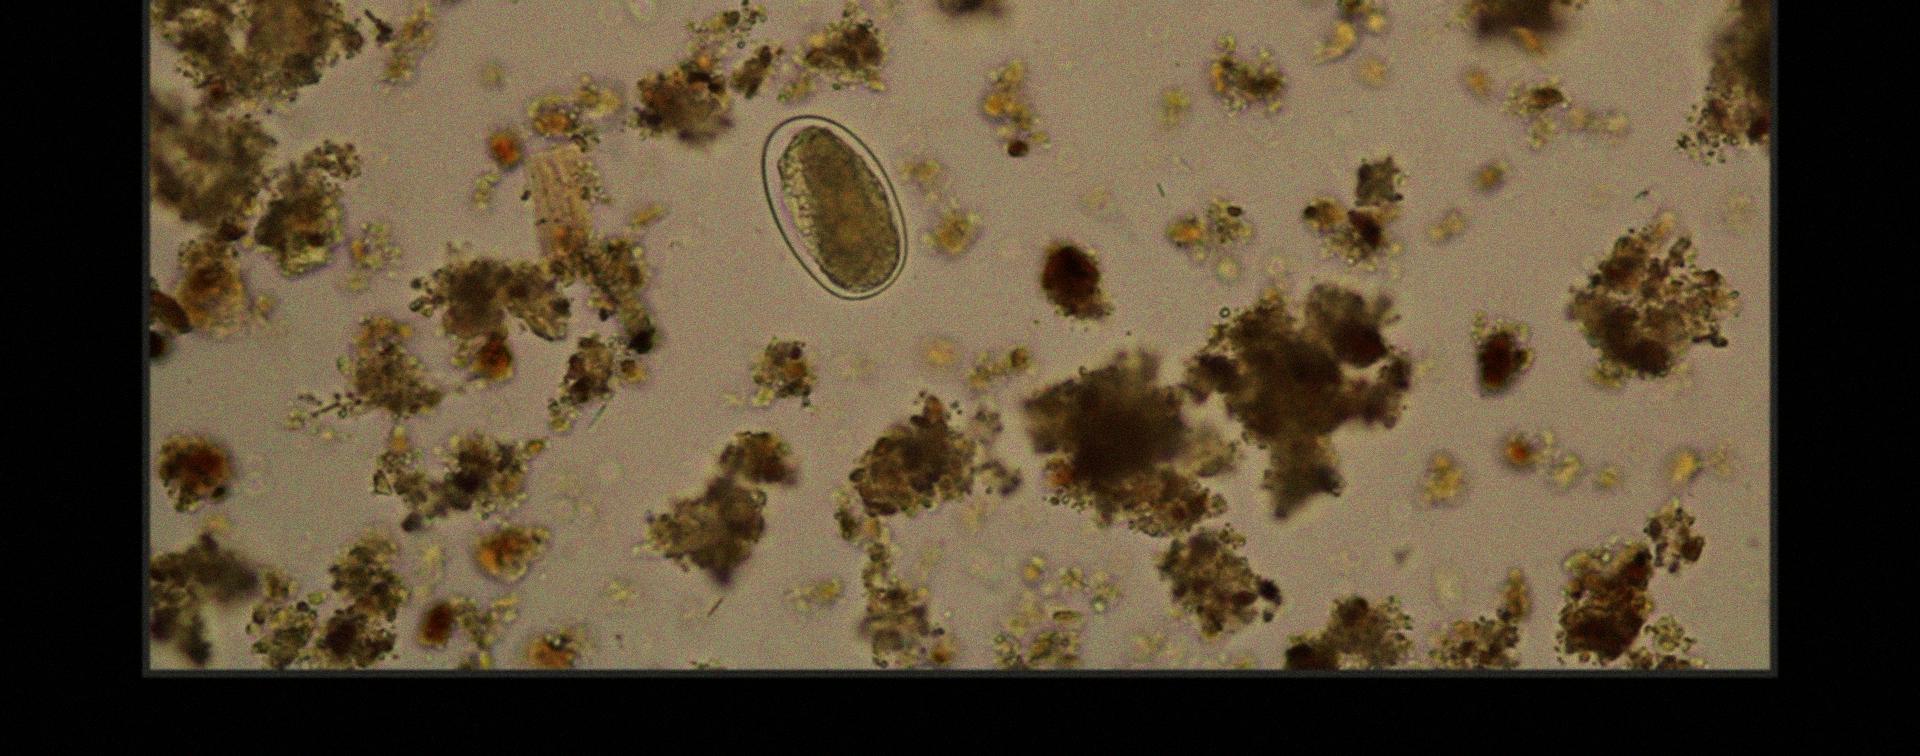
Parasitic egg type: Hookworm egg